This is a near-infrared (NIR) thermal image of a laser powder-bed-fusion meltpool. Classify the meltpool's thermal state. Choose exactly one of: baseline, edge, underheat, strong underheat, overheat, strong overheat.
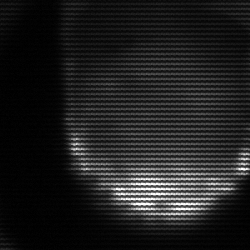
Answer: edge